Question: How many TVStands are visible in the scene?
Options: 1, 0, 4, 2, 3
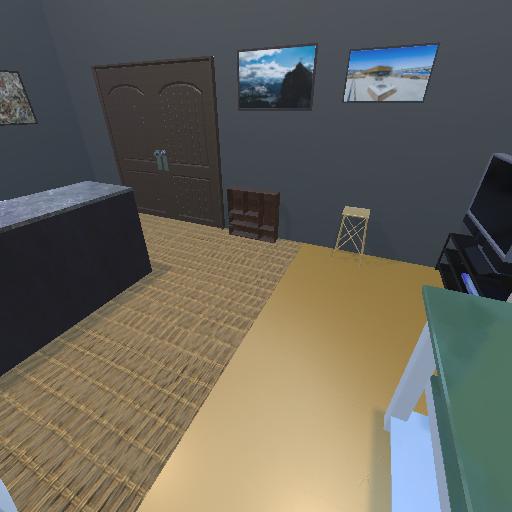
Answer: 1